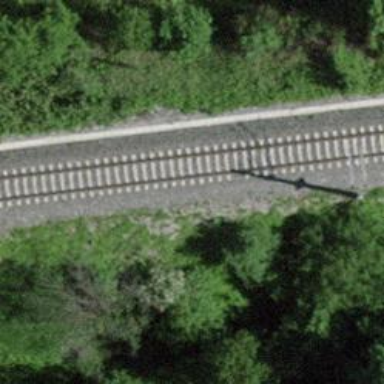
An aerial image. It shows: Railway signal.